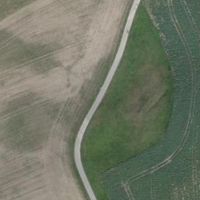
EUNIS habitat code: 52
Species observed at this site:
Sambucus racemosa